Question: I am using Bootstrap and I came across the following error in displaying some buttons:

The HTML code is the following:
'''
<div class="row" style="margin-top: 20px">
<div class="col-lg-6 text-left">
<button class="btn btn-primary profile-button">Save</button>
</div>
<div class="col-lg-6 text-right">
<button class="btn btn-primary profile-button">Reset</button>
</div>
</div>
'''
The CSS for the custom class is:
'''
.profile-button {
min-width: 125px;
}
'''
The error only occurs when I am resizing the browser width. The screenshot attached is when the browser has half the width of the monitor (so 540px, given my resolution). I believe the display error starts at the 768px width value. The resolution I am currently using is 1920x1080.
I've tried wrapping the row inside a container div and also inside of a div that had both container and container-fluid classes.
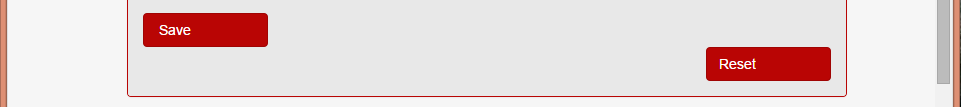
Answer: Just add 'col-xs-6' class to both div
'''
<div class="row" style="margin-top: 20px">
<div class="col-lg-6 col-xs-6 text-left">
<button class="btn btn-primary profile-button">Save</button>
</div>
<div class="col-lg-6 col-xs-6 text-right">
<button class="btn btn-primary profile-button">Reset</button>
</div>
</div>
'''
<URL>
# Bootstrap Grid
---